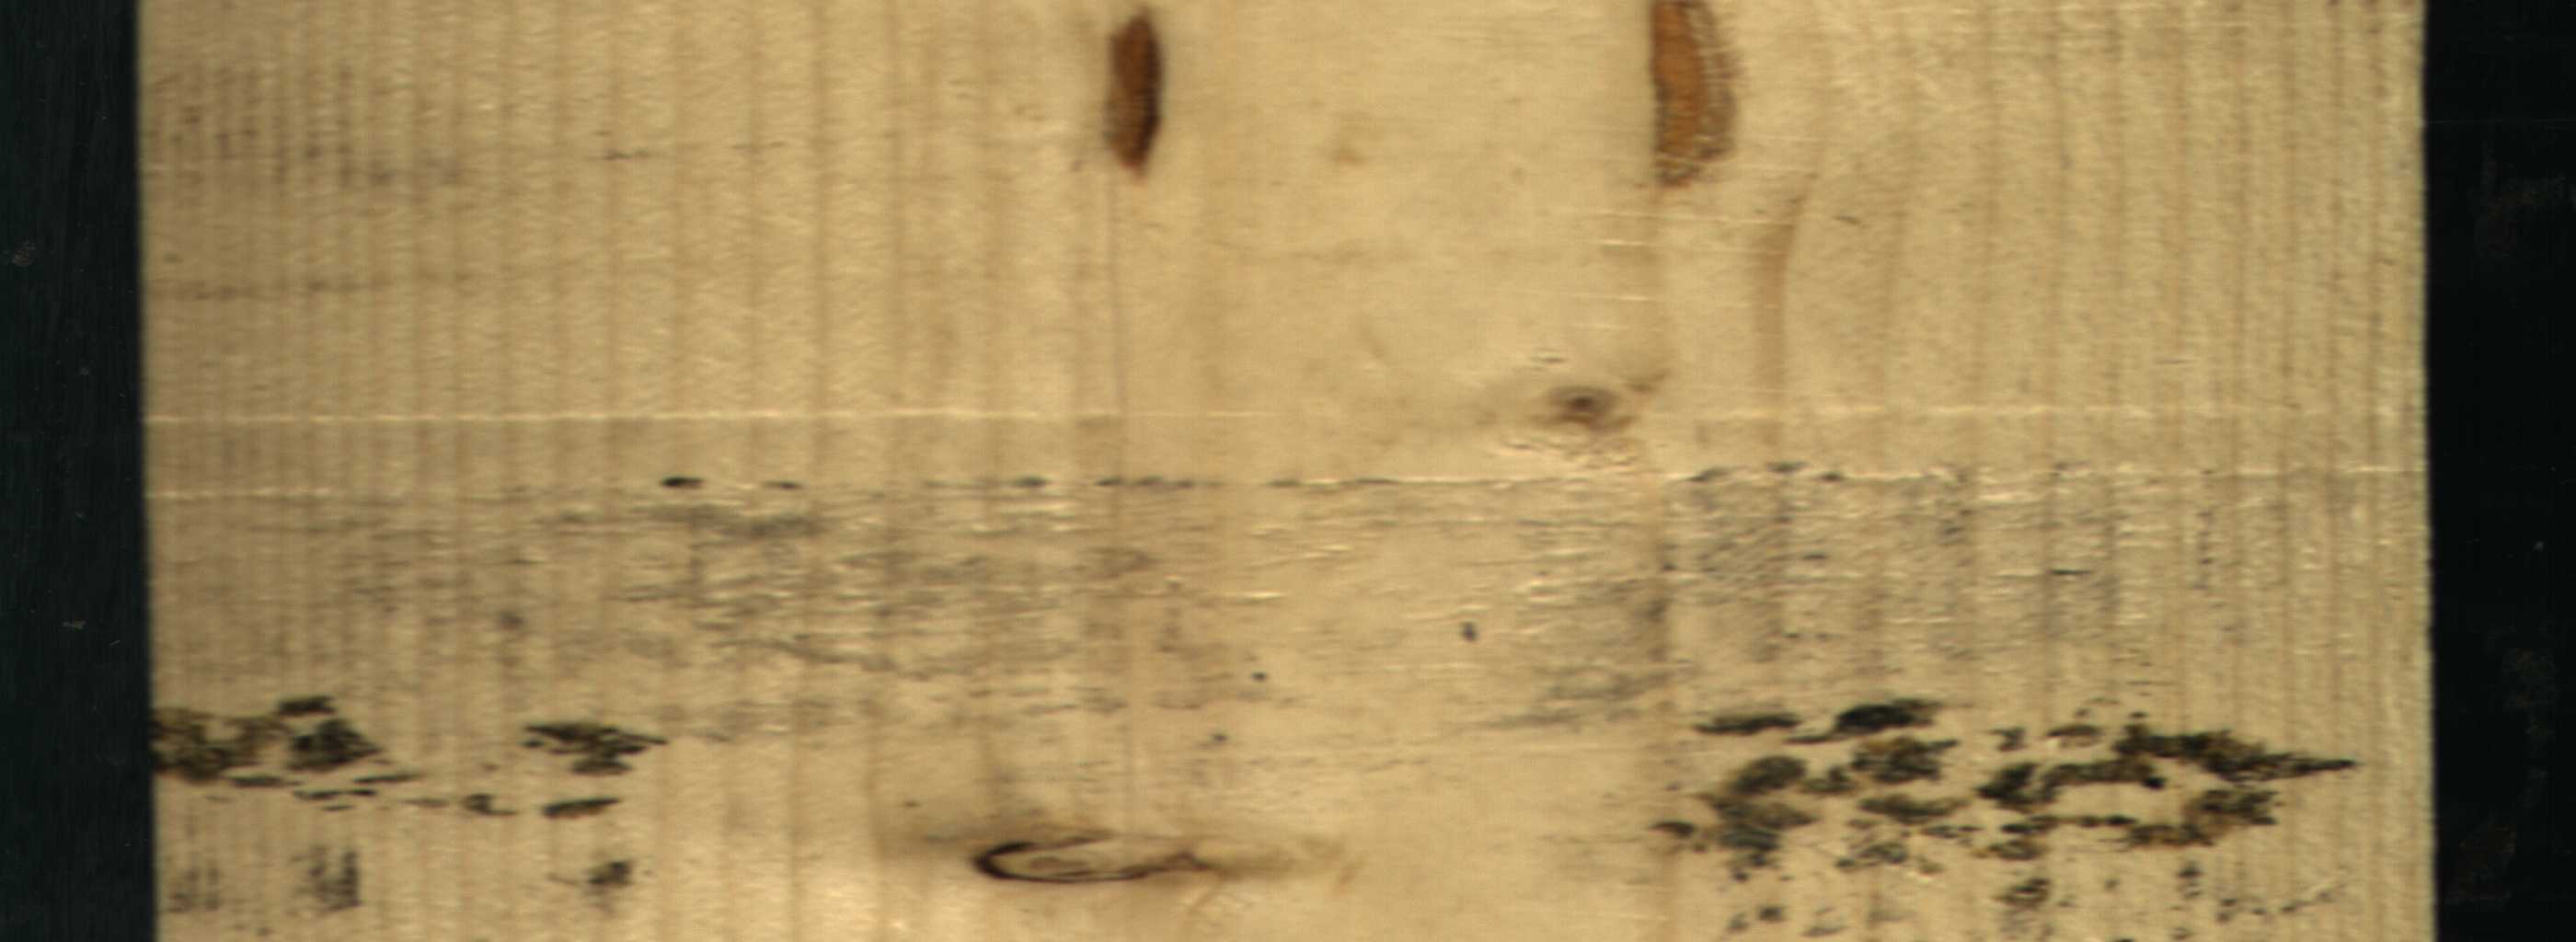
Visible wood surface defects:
resin
resin
Dead_Knot
Live_Knot